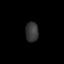
Tissue: skin
Cell type: Epithelial cells
Senescence score: 0.1803
Nuclear area (px): 249
Mean DAPI intensity: 54.924